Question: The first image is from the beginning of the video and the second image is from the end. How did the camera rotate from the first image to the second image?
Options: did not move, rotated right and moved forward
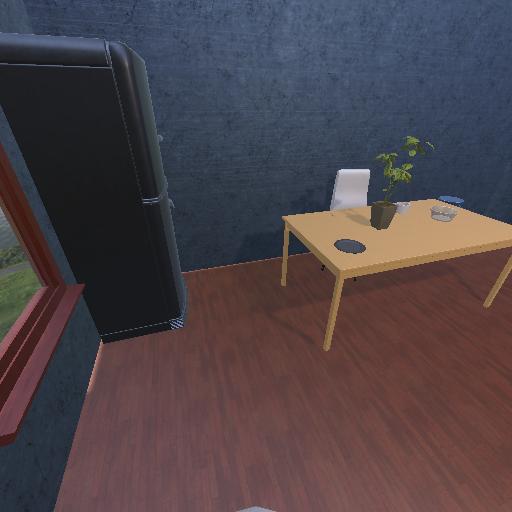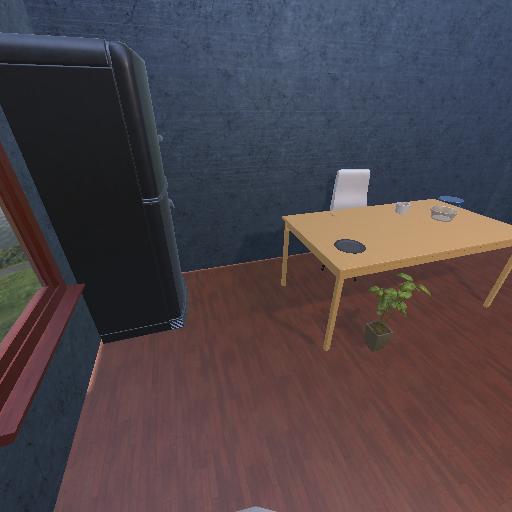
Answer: did not move